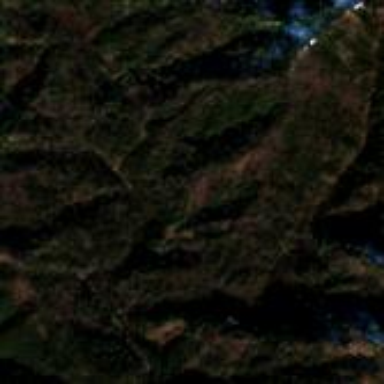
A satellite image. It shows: Forest area.